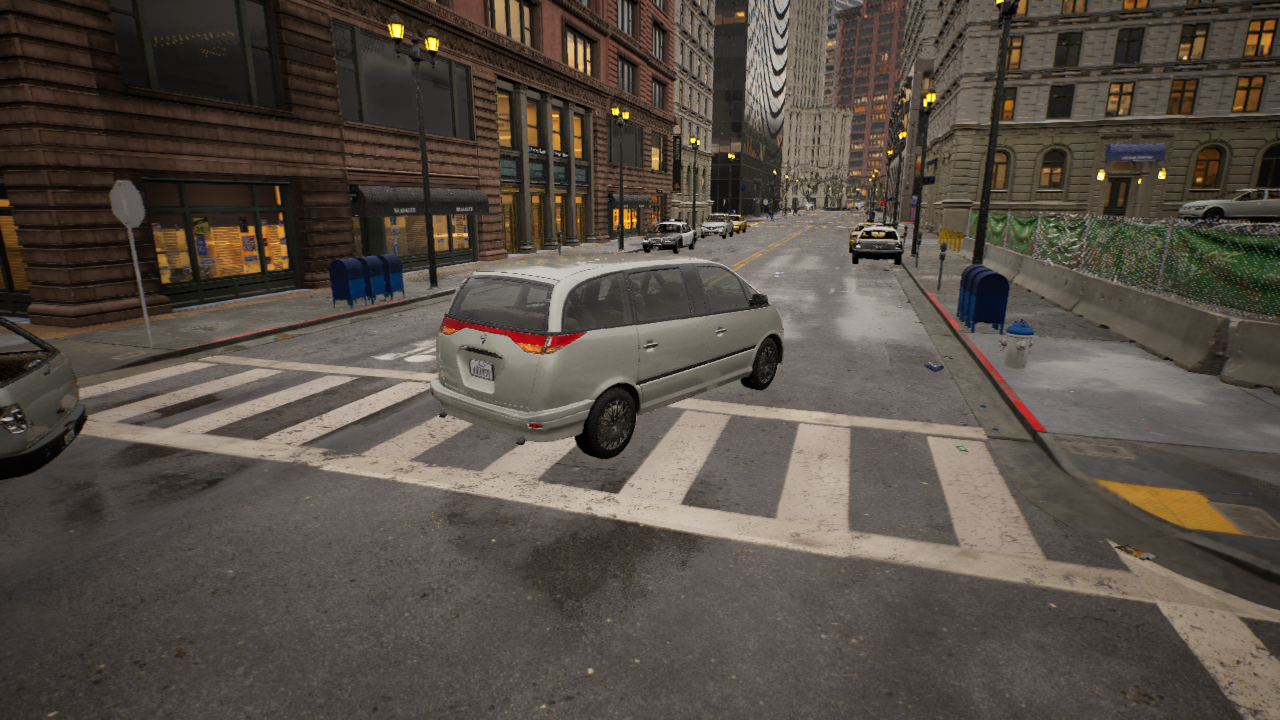
Venue: intersection
Lighting: golden hour
Vehicle rig: minivan